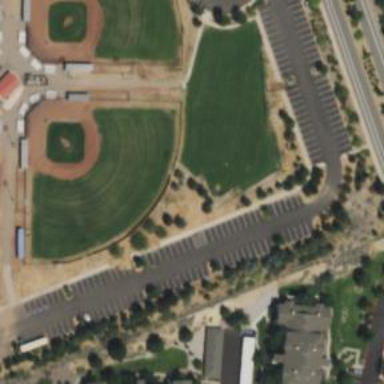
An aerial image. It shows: Baseball pitch for leisure and sports activities.